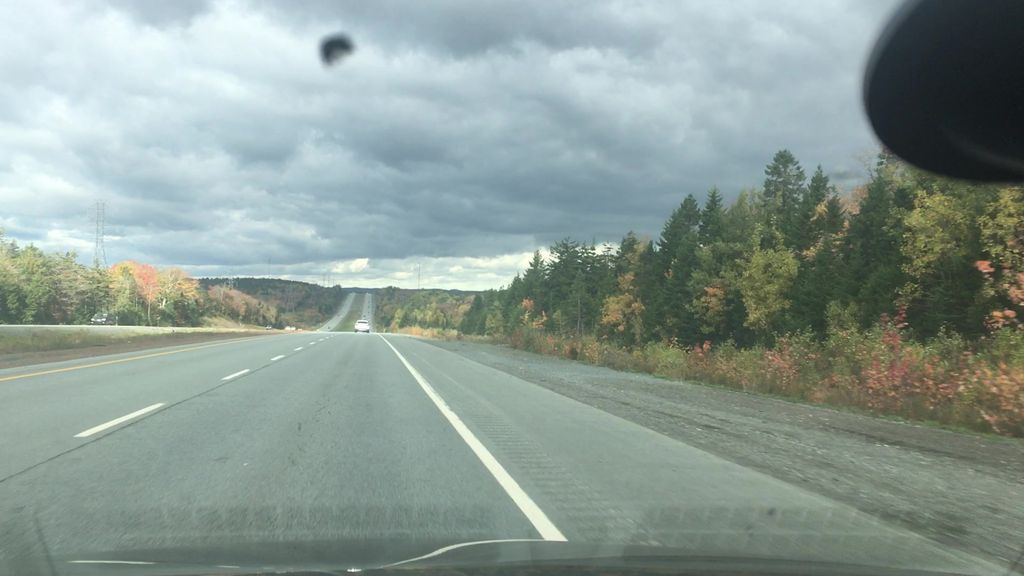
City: halifax